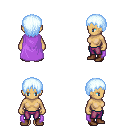
a pixel art fantasy rpg character, female body template, human, tanned skin, lavender cape, magenta pants, white cyan plain hairstyle, brown shoes, four views (front, back, left, right), 2x2 character sprite sheet, small pixel art, hard edges, no anti-aliasing